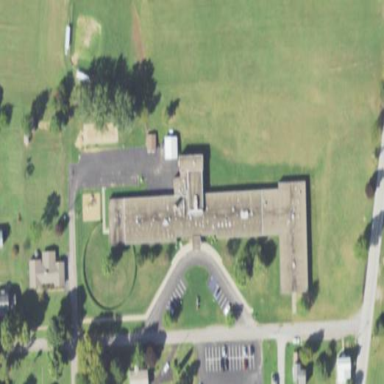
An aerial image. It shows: School building.